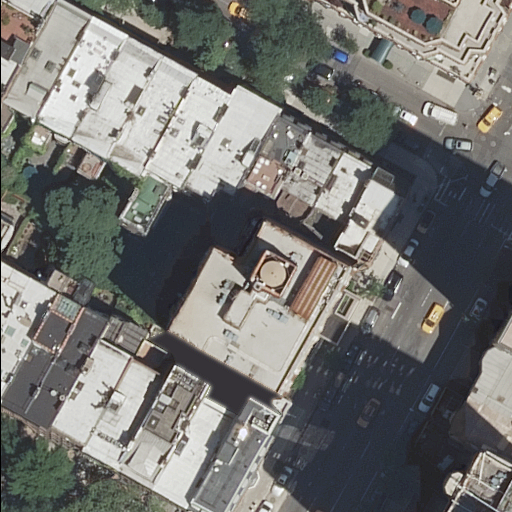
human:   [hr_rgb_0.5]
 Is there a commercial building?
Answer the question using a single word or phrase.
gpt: no

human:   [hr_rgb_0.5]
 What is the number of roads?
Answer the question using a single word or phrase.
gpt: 5

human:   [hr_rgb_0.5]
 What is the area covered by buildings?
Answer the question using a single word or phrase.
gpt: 4567m2

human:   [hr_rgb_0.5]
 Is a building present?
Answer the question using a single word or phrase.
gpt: yes

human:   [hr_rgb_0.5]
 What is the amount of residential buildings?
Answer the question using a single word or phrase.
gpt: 27

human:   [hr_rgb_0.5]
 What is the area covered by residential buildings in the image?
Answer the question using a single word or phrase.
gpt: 4567m2

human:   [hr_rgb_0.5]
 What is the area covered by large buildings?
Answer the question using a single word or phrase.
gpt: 684m2

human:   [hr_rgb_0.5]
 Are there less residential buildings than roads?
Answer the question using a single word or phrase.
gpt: no

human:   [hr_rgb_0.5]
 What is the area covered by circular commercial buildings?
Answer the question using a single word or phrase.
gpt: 0m2

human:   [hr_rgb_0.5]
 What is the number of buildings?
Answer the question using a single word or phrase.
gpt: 27

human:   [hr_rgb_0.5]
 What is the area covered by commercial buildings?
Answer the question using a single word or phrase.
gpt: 0m2

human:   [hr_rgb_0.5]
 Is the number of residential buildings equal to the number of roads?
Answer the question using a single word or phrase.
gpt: no

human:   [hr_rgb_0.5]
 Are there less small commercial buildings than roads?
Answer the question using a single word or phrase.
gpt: yes

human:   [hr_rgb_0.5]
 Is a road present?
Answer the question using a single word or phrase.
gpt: yes

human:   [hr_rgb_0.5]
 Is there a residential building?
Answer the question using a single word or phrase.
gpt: yes

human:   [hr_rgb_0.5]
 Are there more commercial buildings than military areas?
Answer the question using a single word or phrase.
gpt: no

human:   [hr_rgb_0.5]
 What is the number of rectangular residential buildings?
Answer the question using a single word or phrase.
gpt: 16

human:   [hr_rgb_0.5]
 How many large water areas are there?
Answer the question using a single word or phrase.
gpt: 0

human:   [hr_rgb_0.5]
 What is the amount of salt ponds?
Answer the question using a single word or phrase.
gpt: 0

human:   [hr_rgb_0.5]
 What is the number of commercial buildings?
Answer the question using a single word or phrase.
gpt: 0

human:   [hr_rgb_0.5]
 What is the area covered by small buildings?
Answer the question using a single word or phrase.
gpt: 249m2

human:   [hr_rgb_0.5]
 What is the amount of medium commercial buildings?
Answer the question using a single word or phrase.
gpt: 0

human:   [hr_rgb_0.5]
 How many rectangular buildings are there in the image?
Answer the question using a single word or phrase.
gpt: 16

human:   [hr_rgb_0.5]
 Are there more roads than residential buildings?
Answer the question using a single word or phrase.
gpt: no

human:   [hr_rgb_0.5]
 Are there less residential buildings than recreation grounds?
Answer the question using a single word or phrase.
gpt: no

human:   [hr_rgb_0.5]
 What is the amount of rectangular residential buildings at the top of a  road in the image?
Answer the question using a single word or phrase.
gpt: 14

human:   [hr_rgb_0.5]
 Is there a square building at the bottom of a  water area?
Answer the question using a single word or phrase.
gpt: no

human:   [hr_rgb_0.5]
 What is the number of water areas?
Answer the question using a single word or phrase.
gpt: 0

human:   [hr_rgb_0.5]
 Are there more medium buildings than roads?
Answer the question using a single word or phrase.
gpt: yes

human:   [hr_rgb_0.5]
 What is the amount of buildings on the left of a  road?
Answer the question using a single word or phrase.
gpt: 23

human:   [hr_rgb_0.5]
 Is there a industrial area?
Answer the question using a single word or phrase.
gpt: no

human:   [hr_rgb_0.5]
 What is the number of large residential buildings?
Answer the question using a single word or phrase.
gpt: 1

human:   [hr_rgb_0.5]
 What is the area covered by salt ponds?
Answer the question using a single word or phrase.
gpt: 0m2

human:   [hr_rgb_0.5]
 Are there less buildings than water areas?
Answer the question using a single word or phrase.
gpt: no

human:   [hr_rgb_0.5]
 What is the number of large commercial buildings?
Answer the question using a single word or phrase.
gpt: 0

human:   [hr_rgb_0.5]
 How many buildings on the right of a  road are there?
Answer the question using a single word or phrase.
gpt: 18

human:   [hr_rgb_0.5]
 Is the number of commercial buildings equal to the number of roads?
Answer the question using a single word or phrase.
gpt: no

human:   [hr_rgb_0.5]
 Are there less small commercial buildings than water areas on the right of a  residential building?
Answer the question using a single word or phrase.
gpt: no

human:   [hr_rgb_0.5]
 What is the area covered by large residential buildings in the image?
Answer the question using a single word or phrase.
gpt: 684m2

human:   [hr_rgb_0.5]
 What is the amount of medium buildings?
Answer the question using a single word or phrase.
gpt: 20

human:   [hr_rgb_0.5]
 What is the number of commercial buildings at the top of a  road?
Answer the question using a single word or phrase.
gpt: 0

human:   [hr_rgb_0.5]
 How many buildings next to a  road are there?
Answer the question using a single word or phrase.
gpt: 27

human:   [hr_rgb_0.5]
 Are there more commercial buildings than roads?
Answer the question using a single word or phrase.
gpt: no

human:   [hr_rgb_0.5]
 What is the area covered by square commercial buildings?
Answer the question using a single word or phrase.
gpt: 0m2

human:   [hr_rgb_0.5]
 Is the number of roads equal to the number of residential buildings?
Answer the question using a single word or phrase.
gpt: no

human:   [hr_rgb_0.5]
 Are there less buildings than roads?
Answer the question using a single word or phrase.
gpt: no

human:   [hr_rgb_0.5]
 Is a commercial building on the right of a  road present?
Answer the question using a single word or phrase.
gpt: no

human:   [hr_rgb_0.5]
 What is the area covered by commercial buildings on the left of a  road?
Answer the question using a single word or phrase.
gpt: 0m2

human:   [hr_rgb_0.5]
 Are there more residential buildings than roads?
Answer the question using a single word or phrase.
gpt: yes

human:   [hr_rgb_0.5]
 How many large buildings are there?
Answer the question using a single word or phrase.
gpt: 1

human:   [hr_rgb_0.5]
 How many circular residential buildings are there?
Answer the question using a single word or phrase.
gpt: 0

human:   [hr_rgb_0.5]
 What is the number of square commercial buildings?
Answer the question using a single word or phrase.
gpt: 0

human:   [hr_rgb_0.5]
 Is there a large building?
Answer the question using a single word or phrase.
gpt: yes

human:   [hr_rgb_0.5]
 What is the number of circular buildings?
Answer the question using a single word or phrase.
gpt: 0

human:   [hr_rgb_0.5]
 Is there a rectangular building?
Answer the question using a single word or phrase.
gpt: yes

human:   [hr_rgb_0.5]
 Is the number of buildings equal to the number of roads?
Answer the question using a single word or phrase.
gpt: no

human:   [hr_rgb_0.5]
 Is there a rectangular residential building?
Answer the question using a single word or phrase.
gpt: yes

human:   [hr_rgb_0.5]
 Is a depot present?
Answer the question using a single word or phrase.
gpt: no

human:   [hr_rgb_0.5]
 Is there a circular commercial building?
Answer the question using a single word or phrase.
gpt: no

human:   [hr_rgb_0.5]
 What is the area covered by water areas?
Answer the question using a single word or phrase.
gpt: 0m2

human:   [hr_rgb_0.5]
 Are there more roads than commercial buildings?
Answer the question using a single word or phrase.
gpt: yes

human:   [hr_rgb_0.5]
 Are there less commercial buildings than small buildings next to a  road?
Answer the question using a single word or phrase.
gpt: yes

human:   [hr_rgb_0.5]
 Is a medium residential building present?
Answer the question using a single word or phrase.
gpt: yes

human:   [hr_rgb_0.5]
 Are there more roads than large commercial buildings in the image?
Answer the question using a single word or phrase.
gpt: yes